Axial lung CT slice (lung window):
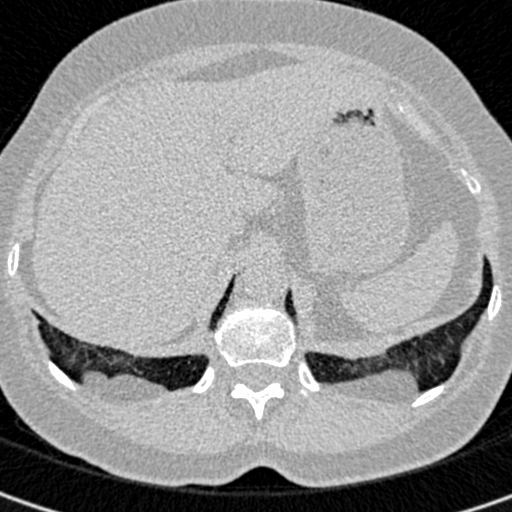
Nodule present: no